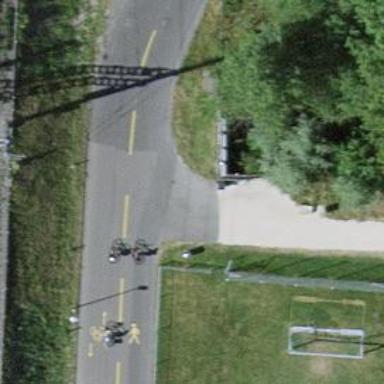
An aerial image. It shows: Bicycle parking area with stands available.